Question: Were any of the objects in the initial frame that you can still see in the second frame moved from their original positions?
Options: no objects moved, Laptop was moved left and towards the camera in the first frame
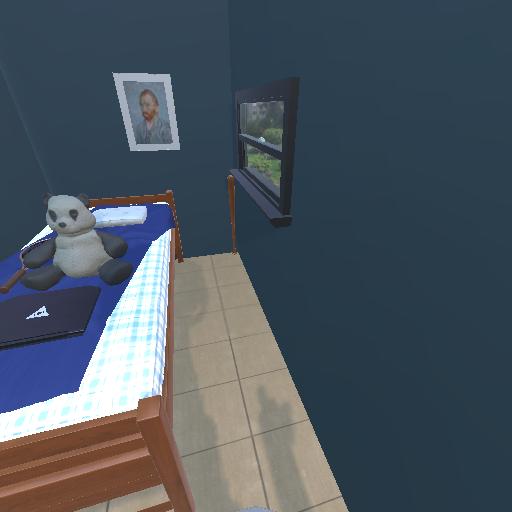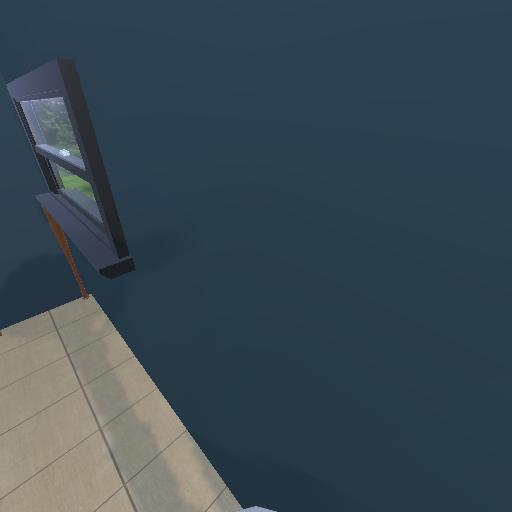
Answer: no objects moved